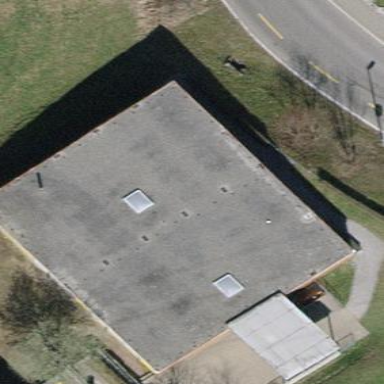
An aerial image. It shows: School building with flat roof.